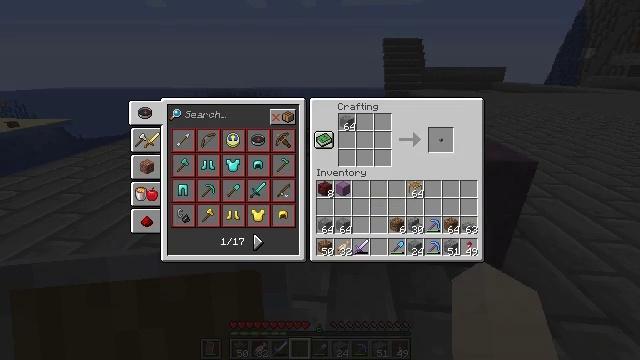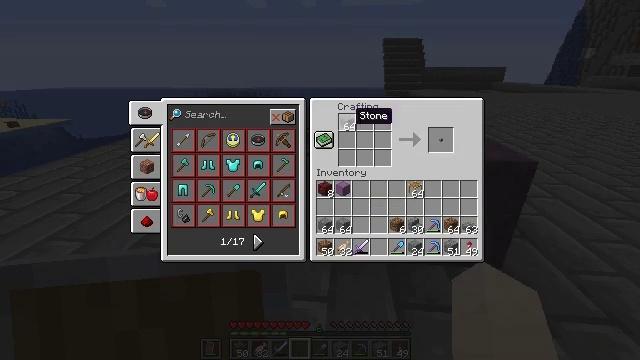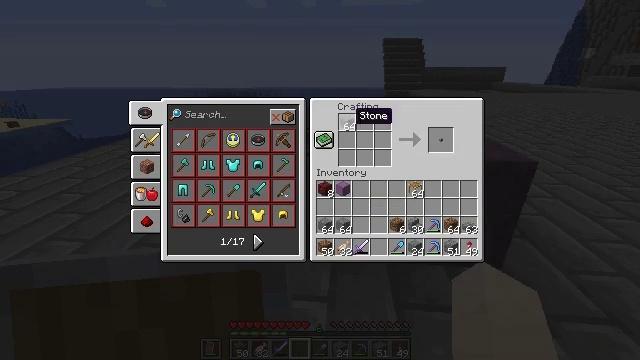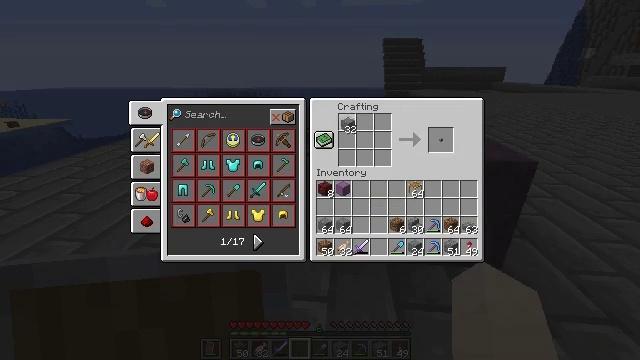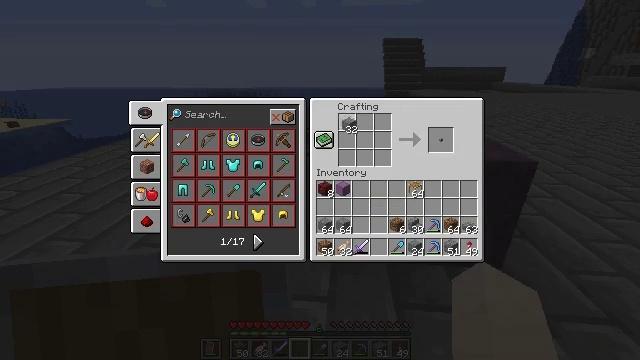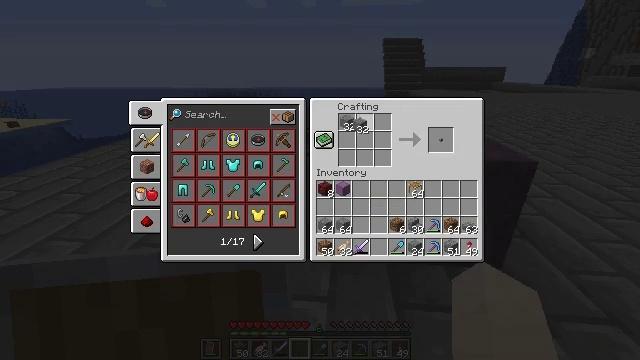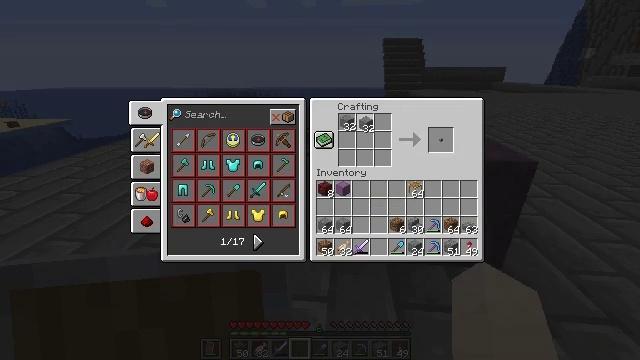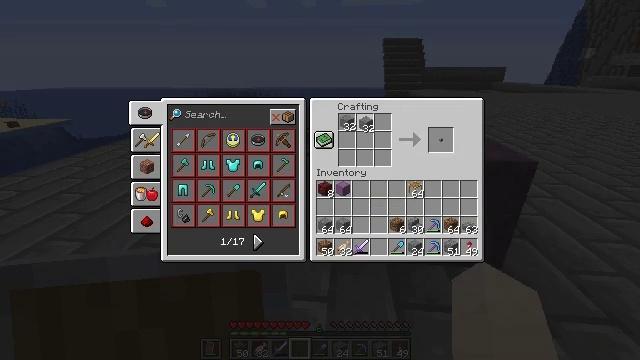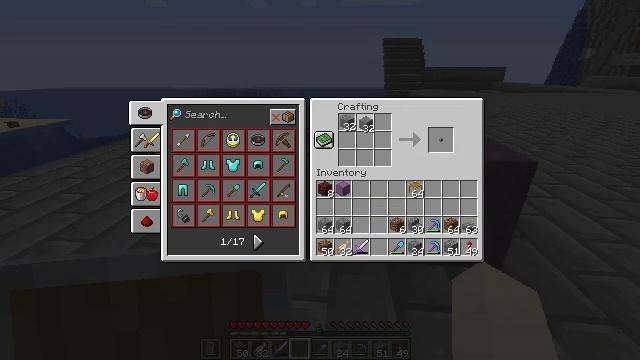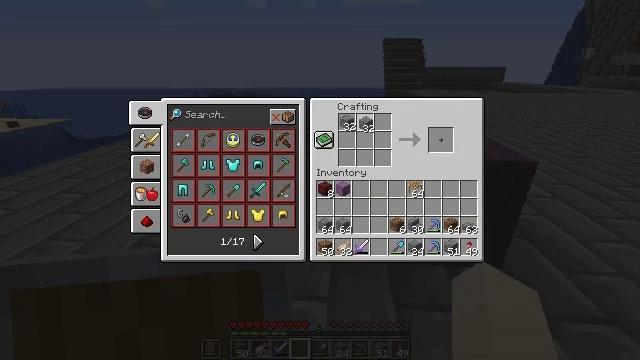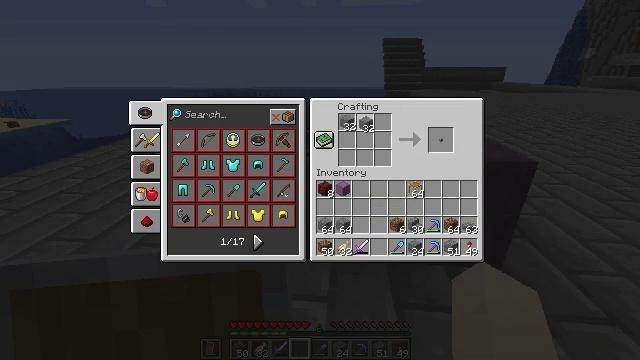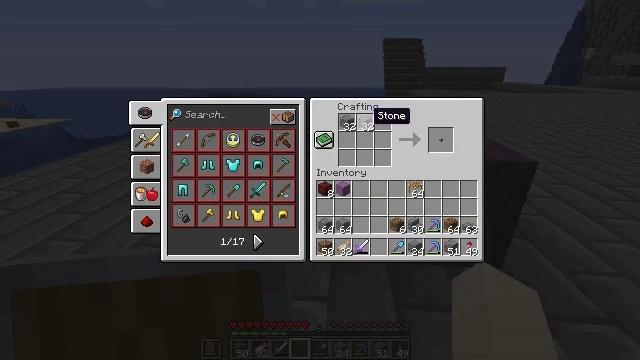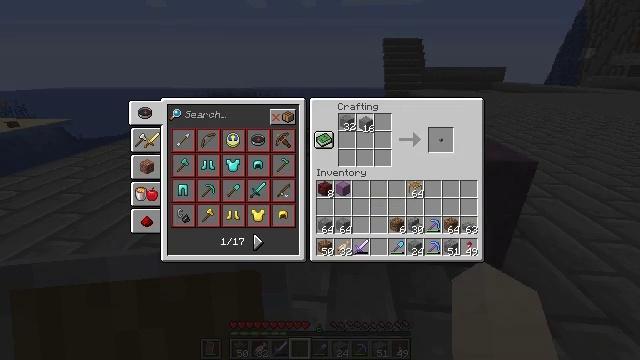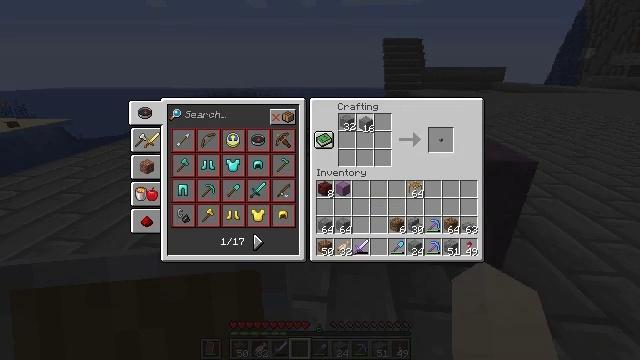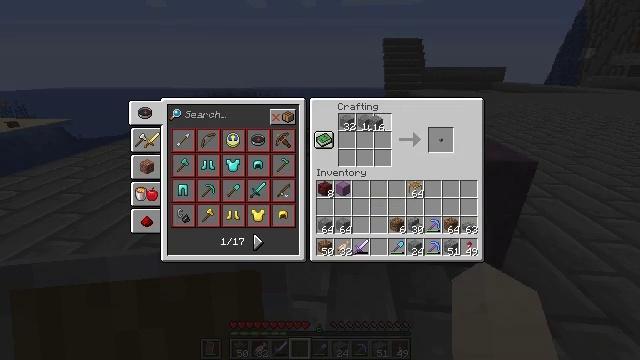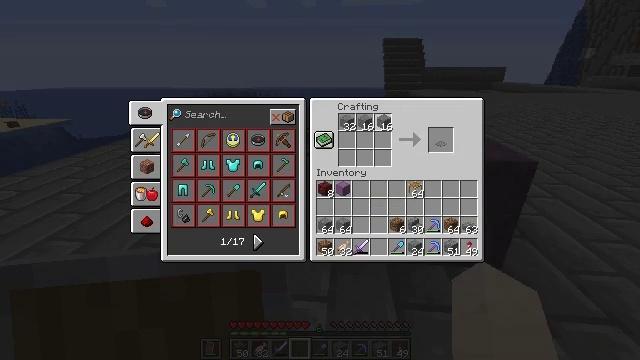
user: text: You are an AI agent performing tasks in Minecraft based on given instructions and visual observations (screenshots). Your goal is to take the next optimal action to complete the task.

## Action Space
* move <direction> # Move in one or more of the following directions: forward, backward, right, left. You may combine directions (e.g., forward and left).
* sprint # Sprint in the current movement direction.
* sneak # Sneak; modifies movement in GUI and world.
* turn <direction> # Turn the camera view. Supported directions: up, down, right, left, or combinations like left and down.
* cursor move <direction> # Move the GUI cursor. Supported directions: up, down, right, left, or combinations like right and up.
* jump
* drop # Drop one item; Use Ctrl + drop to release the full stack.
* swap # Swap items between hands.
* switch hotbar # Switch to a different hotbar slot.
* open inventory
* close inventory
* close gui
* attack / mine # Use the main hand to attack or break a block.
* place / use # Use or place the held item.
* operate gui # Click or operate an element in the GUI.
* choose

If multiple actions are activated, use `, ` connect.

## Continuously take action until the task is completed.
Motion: motion action
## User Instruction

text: Get a stone slab by crafting it.
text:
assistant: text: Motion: cursor move down
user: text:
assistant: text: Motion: no_op
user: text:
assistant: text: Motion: choose
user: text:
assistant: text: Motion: choose
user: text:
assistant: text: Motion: cursor move right, choose
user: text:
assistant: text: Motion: no_op
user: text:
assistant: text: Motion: no_op
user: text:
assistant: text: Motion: operate gui
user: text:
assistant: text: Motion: operate gui
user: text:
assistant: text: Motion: operate gui
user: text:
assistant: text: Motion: no_op
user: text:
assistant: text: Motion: choose
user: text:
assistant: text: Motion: choose
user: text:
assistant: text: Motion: cursor move right, choose
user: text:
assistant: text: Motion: cursor move right
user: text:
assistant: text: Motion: no_op
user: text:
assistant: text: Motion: no_op
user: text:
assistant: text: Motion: operate gui
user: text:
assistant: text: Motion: operate gui
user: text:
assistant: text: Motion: operate gui
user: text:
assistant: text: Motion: no_op
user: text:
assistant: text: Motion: no_op
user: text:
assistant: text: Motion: no_op
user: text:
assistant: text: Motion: cursor move right
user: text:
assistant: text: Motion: sneak, cursor move right
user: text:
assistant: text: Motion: sneak, cursor move right and down
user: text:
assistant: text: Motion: sneak, cursor move right
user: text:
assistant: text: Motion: sneak
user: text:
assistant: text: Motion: sneak
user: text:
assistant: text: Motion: sneak